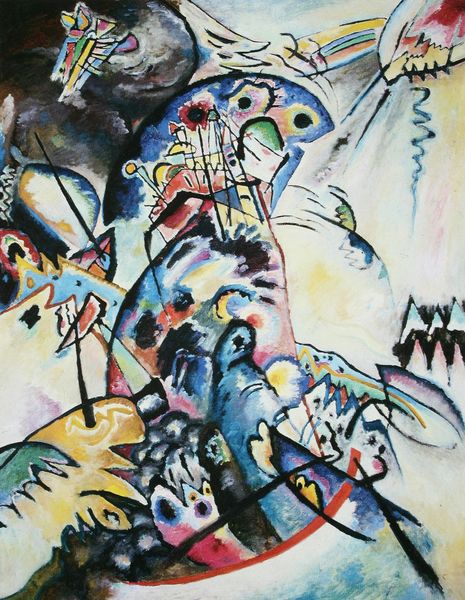
Titel: Der Blaue Bogen. Kamm
Künstler: Wassily Kandinsky
Standort: St. Petersburg
Institution: Russisches Museum
Schlagwörter: blau, weiß, gelb, grün, landschaft, bunt, rot, schnee, muster, gesicht, häuser, moderne, abstrakt, berge, modern, formen, linie, form, geometrisch, kandinsky